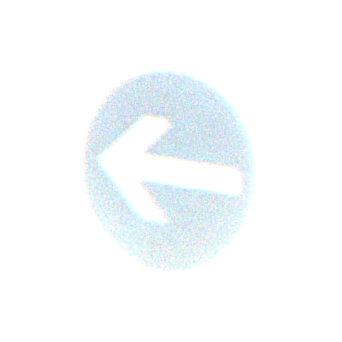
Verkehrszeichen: VorgeschriebeneFahrtrichtungHierLinks
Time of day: Night
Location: Outdoor (Nature)
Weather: Clear
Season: NotSpecified
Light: Natural